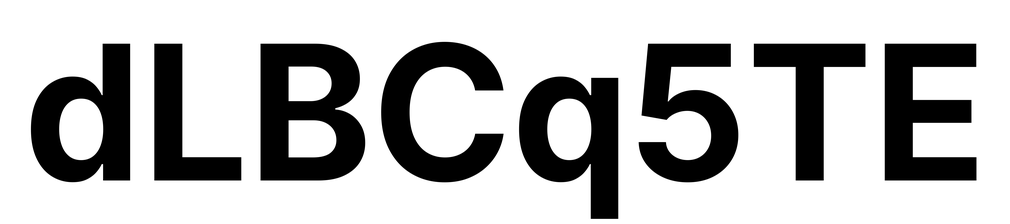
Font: Inter_Bold